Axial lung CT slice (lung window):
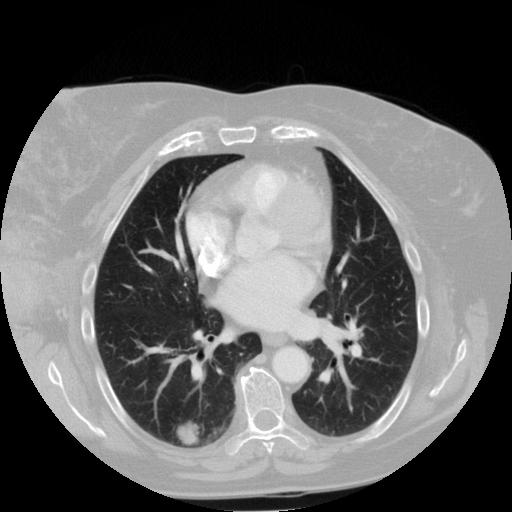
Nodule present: yes
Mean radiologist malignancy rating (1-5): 3.75